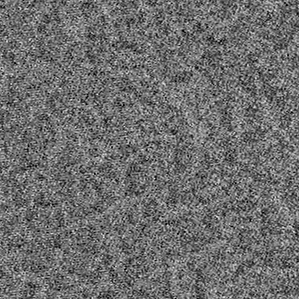
Label: frost